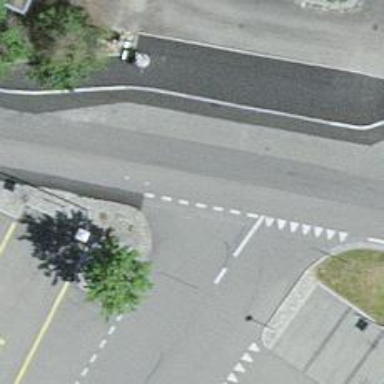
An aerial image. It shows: Road with "give way" sign.